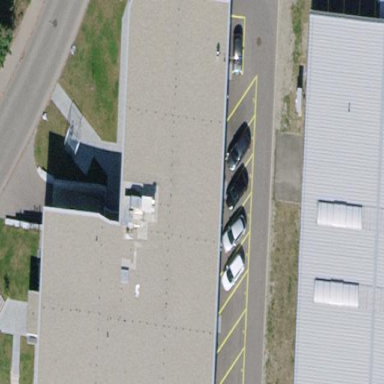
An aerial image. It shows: Industrial building with flat roof.